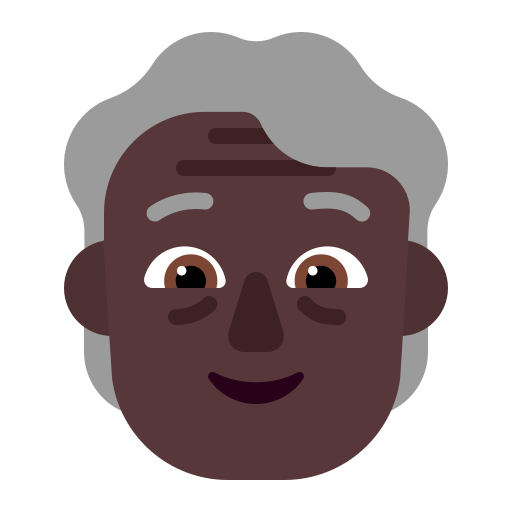
older person flat dark